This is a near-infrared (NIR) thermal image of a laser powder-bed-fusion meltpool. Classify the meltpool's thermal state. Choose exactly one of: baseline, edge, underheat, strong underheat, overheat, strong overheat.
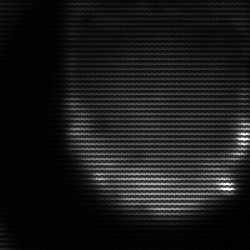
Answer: edge